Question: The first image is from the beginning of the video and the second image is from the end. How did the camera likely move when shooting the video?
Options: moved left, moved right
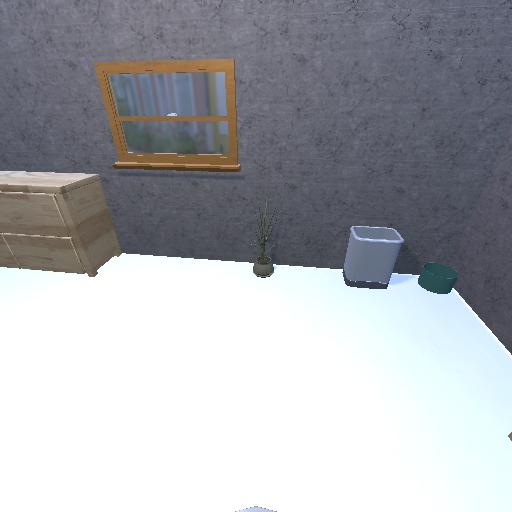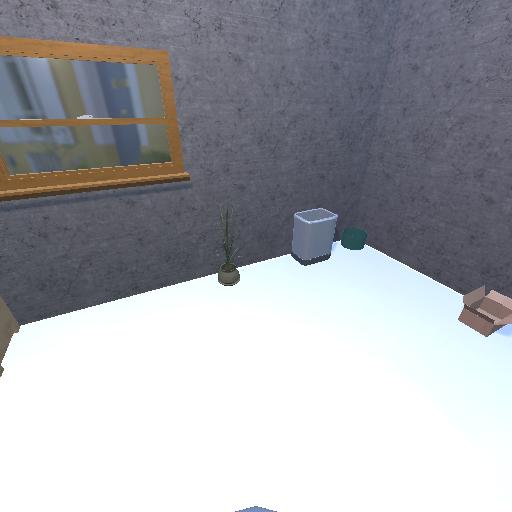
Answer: moved left